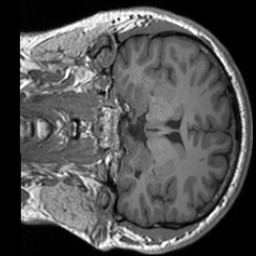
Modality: T1w
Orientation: coronal
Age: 37
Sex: male
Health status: healthy